Question: While trying to login using facebook Scrumptious, it is showing the following error, Where should i want to the facebook id?
'''
2013-02-16 14:23:21.283 roulocalapp[2378:c07] Application tried to push a nil view
controller on target <UINavigationController: 0x945b180>.
2013-02-16 14:23:21.288 roulocalapp[2378:c07] *** Terminating app due to uncaught
exception 'com.facebook.sdk:InvalidOperationException', reason: 'FBSession: No AppID
provided; either pass an AppID to init, or add a string valued key with the appropriate
id named FacebookAppID to the bundle *.plist'
'''

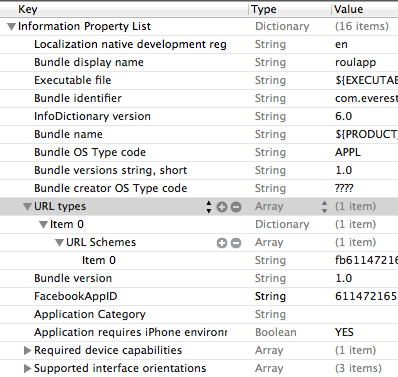
Answer: Follow these steps to fix your issue:
open your project in Xcode.
Find yourprojectname.plist file in your supported files.
Add an entry called 'FacebookAppID' and set its value as 'fb12786126112789' (use your app id preceded by 'fb')
Add a URL Types, make sure it is a dictionary, at Item 0, Add 'URL Schemes' and add a string in it which should be your app id - similar to this 'fb12786126112789' (make sure it should start with fb').